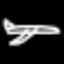
Label: airplane